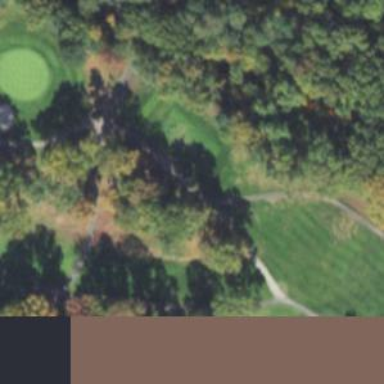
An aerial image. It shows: Path for golf carts.